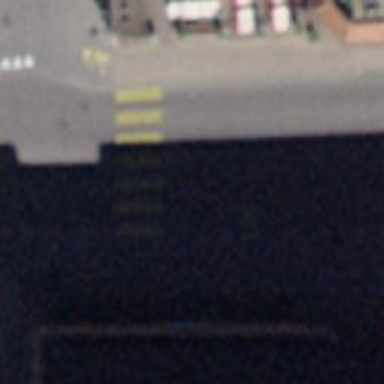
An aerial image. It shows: Marked zebra crossing on the road.